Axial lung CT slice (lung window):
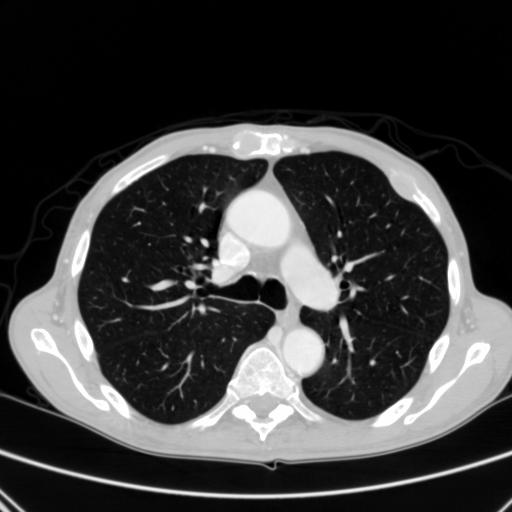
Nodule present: no